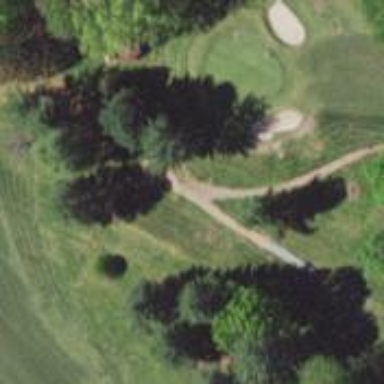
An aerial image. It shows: Path for both road and golf.